Interaction volume radius: 5 \u00c5
Interaction volume height: 20 \u00c5
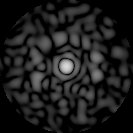
Disorder parameter: 0.8409